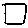
Label: square